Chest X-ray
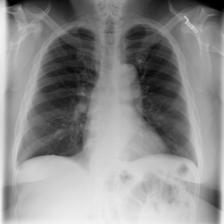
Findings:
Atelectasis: negative
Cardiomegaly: negative
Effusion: negative
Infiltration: positive
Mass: negative
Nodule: negative
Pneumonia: negative
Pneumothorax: negative
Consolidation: negative
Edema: negative
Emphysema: negative
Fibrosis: negative
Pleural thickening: negative
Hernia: negative